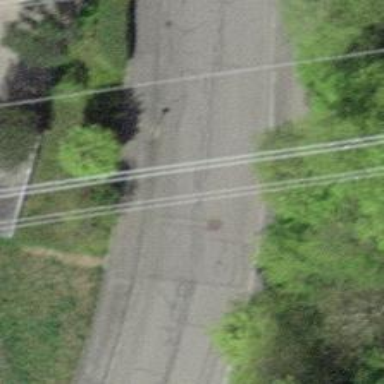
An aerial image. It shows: Set of steps on the road.